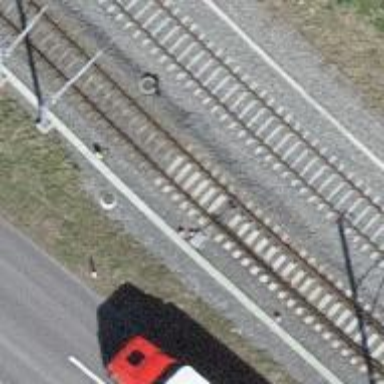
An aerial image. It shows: Railway switch.